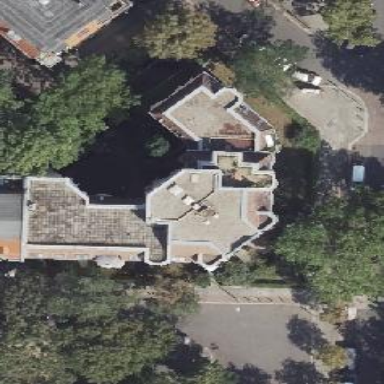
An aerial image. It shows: Building with apartments featuring unique double saltbox roof shape.